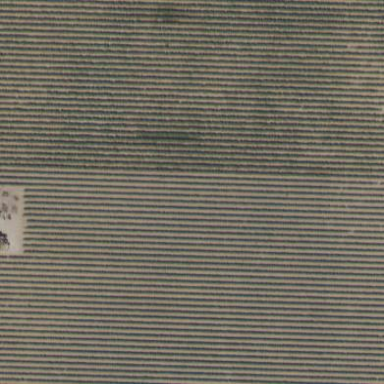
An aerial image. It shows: Crop field within farm area.